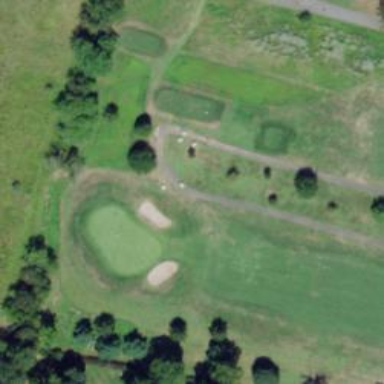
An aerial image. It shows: Path for both road and golf.